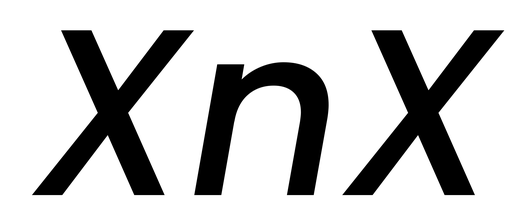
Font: Poppins-MediumItalic